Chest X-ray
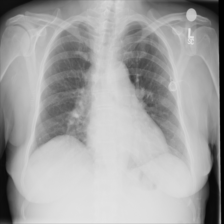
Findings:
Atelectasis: negative
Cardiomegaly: negative
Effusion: negative
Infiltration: negative
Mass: negative
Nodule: negative
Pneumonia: negative
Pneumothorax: negative
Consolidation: negative
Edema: negative
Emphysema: negative
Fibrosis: negative
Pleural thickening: negative
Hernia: negative